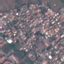
Land use / land cover: Residential